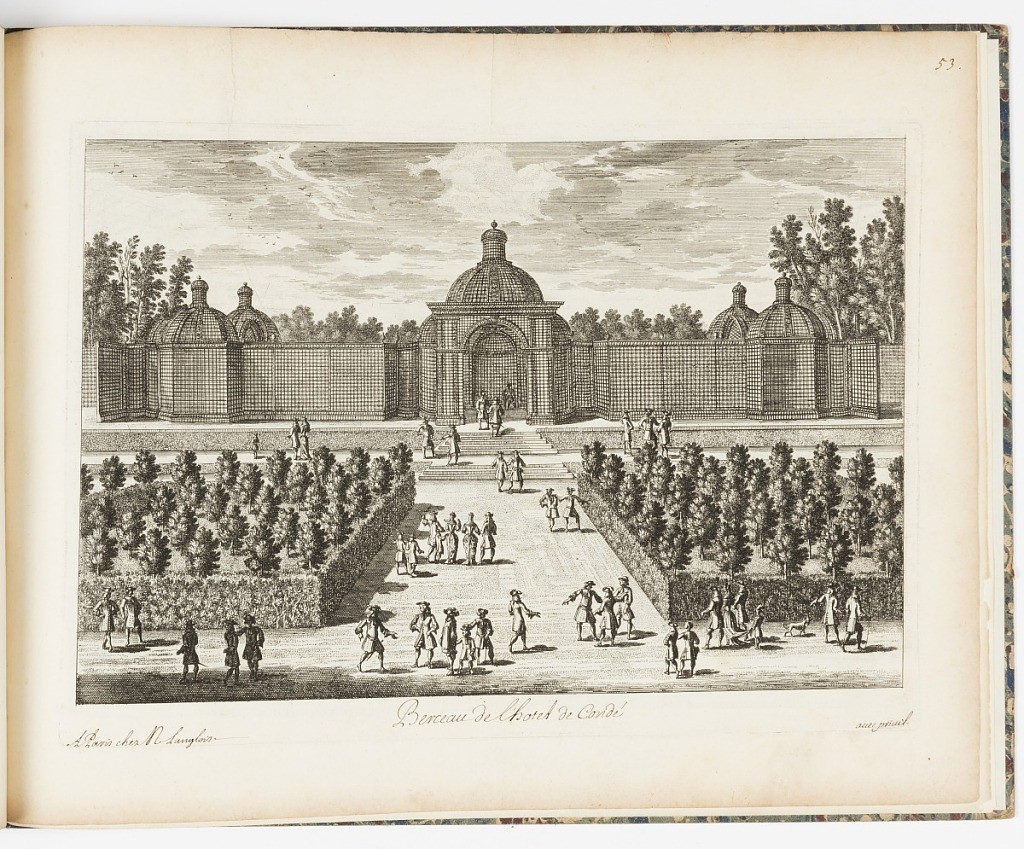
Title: Berceau de l’hotel de Condé
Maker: Nicolas Langlois, French, 1640 - 1703
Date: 1658–1703
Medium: Etching on laid paper
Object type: Print
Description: A garden scene with a large domed trellis pavilion structure in the background, elevated with steps leading up to the central domed room, with benches inside. The domes are topped with cupolas. Trees visible beyond the trellis. In the foreground, planted trees within hedged borders on either side of a large path, with figures walking around. The proof is before lettering with the title and publisher inscribed in ink, within the plate.